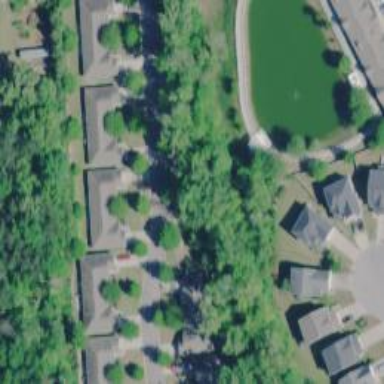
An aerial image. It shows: Residential road.